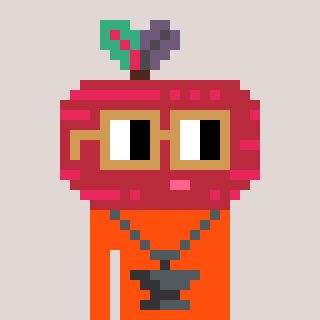
a pixel art character with square brown glasses, a beet-shaped head and a orange-colored body on a warm background